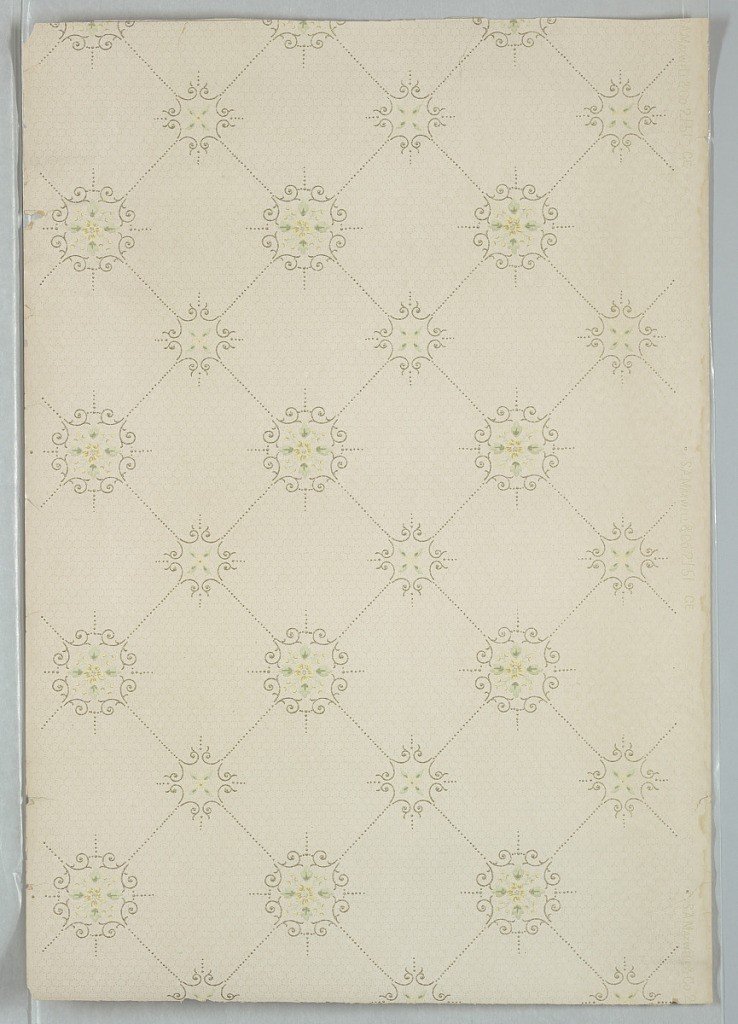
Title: Ceiling paper
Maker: Maxwell & Co., S.A., Chicago, Illinois, USA
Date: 1905–1915
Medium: Machine-printed paper, liquid mica
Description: Two alternating roughly circular motifs composed of foliate scrolls with a center floral motif, connected to its adjacent motif by a broken or dashed line. Forms a grid or trellis pattern.